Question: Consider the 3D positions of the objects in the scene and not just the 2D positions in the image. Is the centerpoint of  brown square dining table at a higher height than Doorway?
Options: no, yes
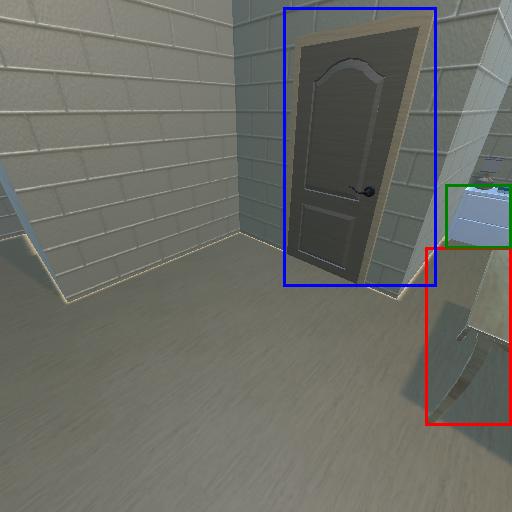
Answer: no